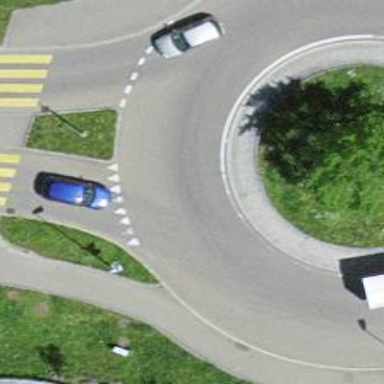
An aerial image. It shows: Secondary road around roundabout.